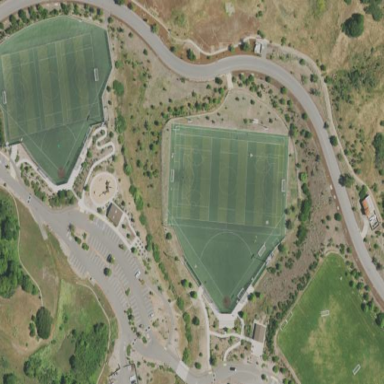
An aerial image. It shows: Multi-sport pitch with artificial turf.